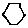
Label: hexagon